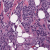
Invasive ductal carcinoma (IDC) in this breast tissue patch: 1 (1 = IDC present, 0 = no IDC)